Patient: sex M, age 48
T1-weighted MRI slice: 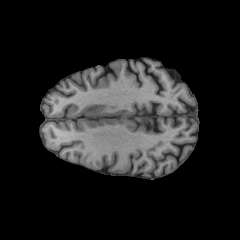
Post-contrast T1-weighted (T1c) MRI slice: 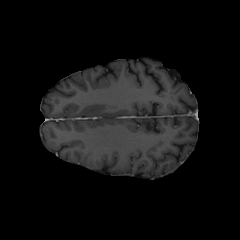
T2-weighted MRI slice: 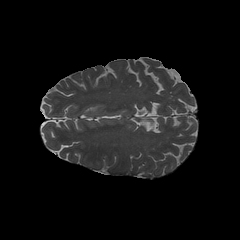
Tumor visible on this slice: no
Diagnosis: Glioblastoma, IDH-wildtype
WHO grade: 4